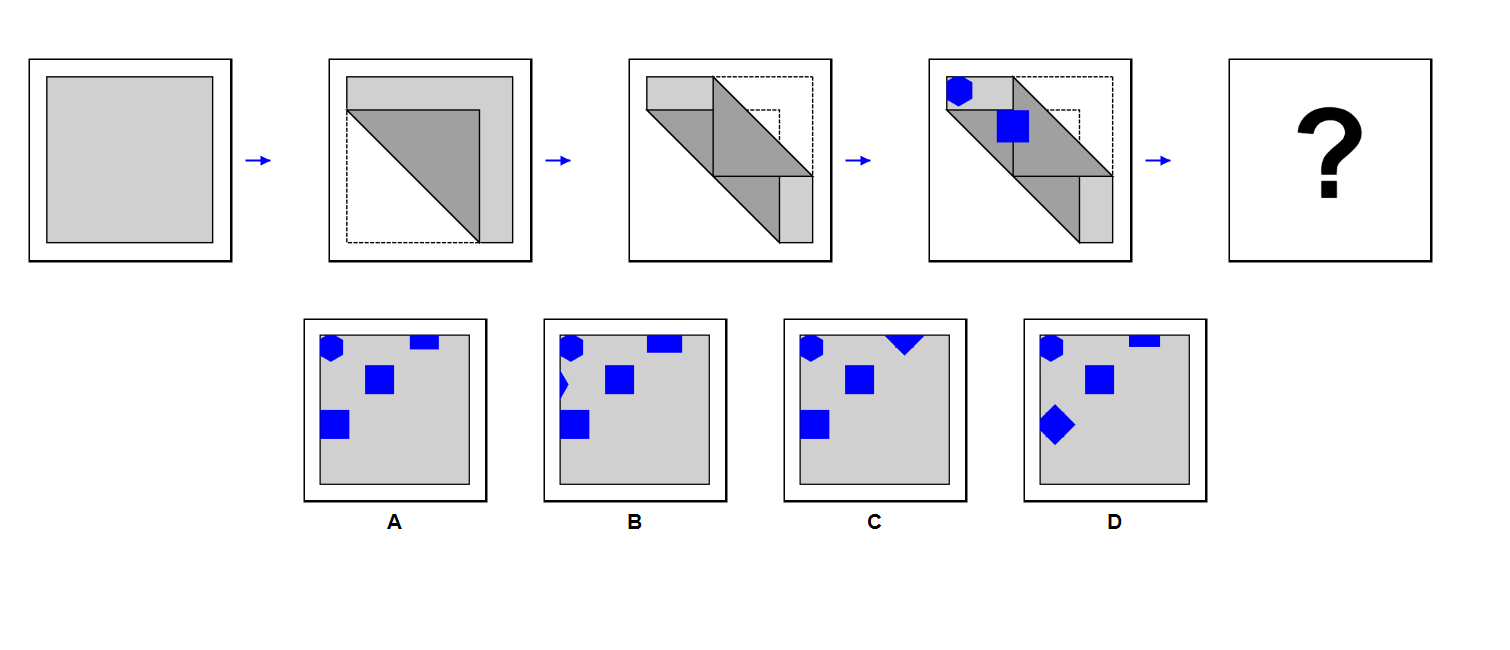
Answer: A